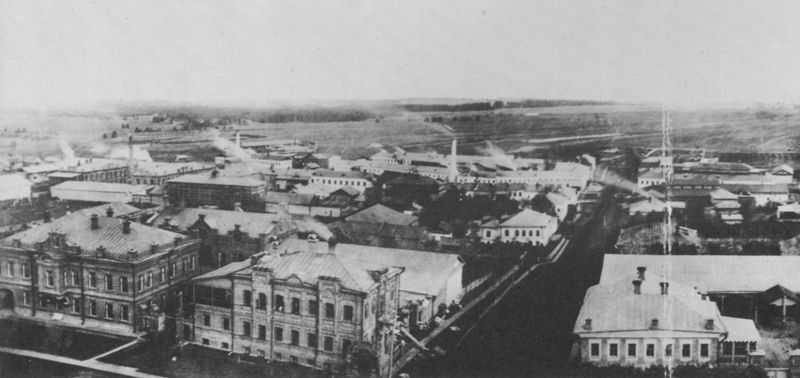
Titel: Eine Gesamtansicht der Schuhfabrik
Künstler: Russischer Photograph
Schlagwörter: baum, feuer, wasser, weiß, wolken, bäume, stadt, fenster, grau, hell, licht, schwarz, strasse, tür, dach, gras, haus, rasen, weg, wiese, wolke, alt, architektur, mensch, feld, felder, ferne, horizont, häuser, hügel, natur, weide, weite, wind, qualm, rauch, sonne, wald, kamin, kamine, schornstein, turm, garten, fassade, türen, dorf, dächer, giebel, schornsteine, ziegel, luftperspektive, hof, winter, fabrik, schlot, vogelperspektive, industrie, krieg, luft, streifen, unscharf, foto, fotografie, photographie, schlote, innenhof, weiden, himmle, linie, schwarz weiss, strahl, photo, risalit, stadtlandschaft, strassen, geschosse, abzug, stockwerke, dokument, fesnter, anlagen, heizen, hecken, dokumentation, was, archiektur, industrieanlagen, kastenbau, wwiesen